Question: I'm using <URL> to upload files. if I try to load an 'exe' with IE9 and the filesize it's over 'upload_max_filesize' or 'post_max_size' setting, the uploaded file is corrupt.
This is the PHP script that I am using:
'''
<?php
/**
* upload.php
*
* Copyright 2013, Moxiecode Systems AB
* Released under GPL License.
*
* License: http://www.plupload.com/license
* Contributing: http://www.plupload.com/contributing
*/
// Make sure file is not cached (as it happens for example on iOS devices)
header("Expires: Mon, 26 Jul 1997 05:00:00 GMT");
header("Last-Modified: " . gmdate("D, d M Y H:i:s") . " GMT");
header("Cache-Control: no-store, no-cache, must-revalidate");
header("Cache-Control: post-check=0, pre-check=0", false);
header("Pragma: no-cache");
// 5 minutes execution time
@set_time_limit(5 * 60);
// Settings
$targetDir = __DIR__ . DIRECTORY_SEPARATOR . "upload";
// Create target dir
if (!file_exists($targetDir)) {
@mkdir($targetDir);
}
// Get a file name
if (isset($_REQUEST["name"])) {
$fileName = $_REQUEST["name"];
} elseif (!empty($_FILES)) {
$fileName = $_FILES["file"]["name"];
} else {
$fileName = uniqid("file_");
}
$filePath = $targetDir . DIRECTORY_SEPARATOR . $fileName;
// Chunking might be enabled
$chunk = isset($_REQUEST["chunk"]) ? intval($_REQUEST["chunk"]) : 0;
$chunks = isset($_REQUEST["chunks"]) ? intval($_REQUEST["chunks"]) : 0;
// Open temp file
if (!$out = @fopen("{$filePath}.part", $chunks ? "ab" : "wb")) {
die('{"jsonrpc" : "2.0", "error" : {"code": 102, "message": "Failed to open output stream."}, "id" : "id"}');
}
if (!empty($_FILES)) {
if ($_FILES["file"]["error"] || !is_uploaded_file($_FILES["file"]["tmp_name"])) {
die('{"jsonrpc" : "2.0", "error" : {"code": 103, "message": "Failed to move uploaded file."}, "id" : "id"}');
}
// Read binary input stream and append it to temp file
if (!$in = @fopen($_FILES["file"]["tmp_name"], "rb")) {
die('{"jsonrpc" : "2.0", "error" : {"code": 101, "message": "Failed to open input stream."}, "id" : "id"}');
}
} else {
if (!$in = @fopen("php://input", "rb")) {
die('{"jsonrpc" : "2.0", "error" : {"code": 101, "message": "Failed to open input stream."}, "id" : "id"}');
}
}
while ($buff = fread($in, 4096)) {
fwrite($out, $buff);
}
@fclose($out);
@fclose($in);
// Check if file has been uploaded
if (!$chunks || $chunk == $chunks - 1) {
// Strip the temp .part suffix off
rename("{$filePath}.part", $filePath);
}
// Return Success JSON-RPC response
die('{"jsonrpc" : "2.0", "result" : null, "id" : "id"}');
'''
upload occurs through the html page:
'''
<!DOCTYPE html>
<html xmlns="http://www.w3.org/1999/xhtml" dir="ltr">
<head>
<meta http-equiv="content-type" content="text/html; charset=UTF-8"/>
<title>Plupload - Custom example</title>
<!-- production -->
<script type="text/javascript" src="../js/plupload.full.min.js"></script>
</head>
<body style="font: 13px Verdana; background: #eee; color: #333">
<h1>Custom example</h1>
<p>Shows you how to use the core plupload API.</p>
<div id="filelist">Your browser doesn't have Flash, Silverlight or HTML5 support.</div>
<br />
<div id="container">
<a id="pickfiles" href="javascript:;">[Select files]</a>
<a id="uploadfiles" href="javascript:;">[Upload files]</a>
</div>
<br />
<pre id="console"></pre>
<script type="text/javascript">
// Custom example logic
var uploader = new plupload.Uploader({
runtimes : 'html5,flash,silverlight,html4',
browse_button : 'pickfiles', // you can pass in id...
container: document.getElementById('container'), // ... or DOM Element itself
url : 'upload.php',
flash_swf_url : '../js/Moxie.swf',
silverlight_xap_url : '../js/Moxie.xap',
chunk_size : '2mb',
filters : {
max_file_size : '100mb',
mime_types: [
{title : "Image files", extensions : "jpg,gif,png"},
{title : "Zip files", extensions : "zip"},
{title : "Exe files", extensions : "exe"}
]
},
init: {
PostInit: function() {
document.getElementById('filelist').innerHTML = '';
document.getElementById('uploadfiles').onclick = function() {
uploader.start();
return false;
};
},
FilesAdded: function(up, files) {
plupload.each(files, function(file) {
document.getElementById('filelist').innerHTML += '<div id="' + file.id + '">' + file.name + ' (' + plupload.formatSize(file.size) + ') <b></b></div>';
});
},
UploadProgress: function(up, file) {
document.getElementById(file.id).getElementsByTagName('b')[0].innerHTML = '<span>' + file.percent + "%</span>";
},
Error: function(up, err) {
document.getElementById('console').innerHTML += "
Error #" + err.code + ": " + err.message;
}
}
});
uploader.init();
</script>
</body>
</html>
'''
When the 'exe' are corrupt, if I try to open them with 'notepad++', I find:

My setting:
'''
PHP Version 5.5.9
System Windows NT PC-XXX 6.0 build 6002 (Windows Vista Service Pack 2) i586
Compiler MSVC11 (Visual C++ 2012)
Architecture x86
Server API Apache 2.0 Handler
'''
php.ini
'''
max_execution_time=30
max_input_time=60
memory_limit=128M
max_file_uploads=20
'''
Additional info
1. All Plupupload methods (html5,flash,silverlight,html4) have the problem
2. Antivirus disabled
3. UAC is disabled
I have created a package for anyone who wants to try.
Download package: <URL>
My 'plupload-2.1.2.zip' also contains a corrupted upload file in 'plupload-2.1.2/examples/upload/file_54c4c1d05c2ef' folder and the file to try to upload 'plupload-2.1.2/examples/TryMe.exe'
Prepare for the test (I use <URL>:
1. Unzip plupload-2.1.2.zip in your htdocs
2. set php.ini upload_max_filesize=22M post_max_size=22M (less to TryMe.exe file size 23MB), restart Apache
3. Open IE9 (IE9 always fails), and go to: http://localhost/plupload-2.1.2/examples/custom.html
4. Select file in %YourHtdocs%/plupload-2.1.2/examples/TryMe.exe and upload
5. go in %YourHtdocs%/plupload-2.1.2/examples/upload/ and find the uploaded file
6. the uploaded file is corrupted.
7. set php.ini upload_max_filesize=24M post_max_size=24M (up to TryMe.exe file size 23MB), restart Apache
8. Select file in %YourHtdocs%/plupload-2.1.2/examples/TryMe.exe and upload
9. go in %YourHtdocs%/plupload-2.1.2/examples/upload/ and find the uploaded file
10. the uploaded file is ok.
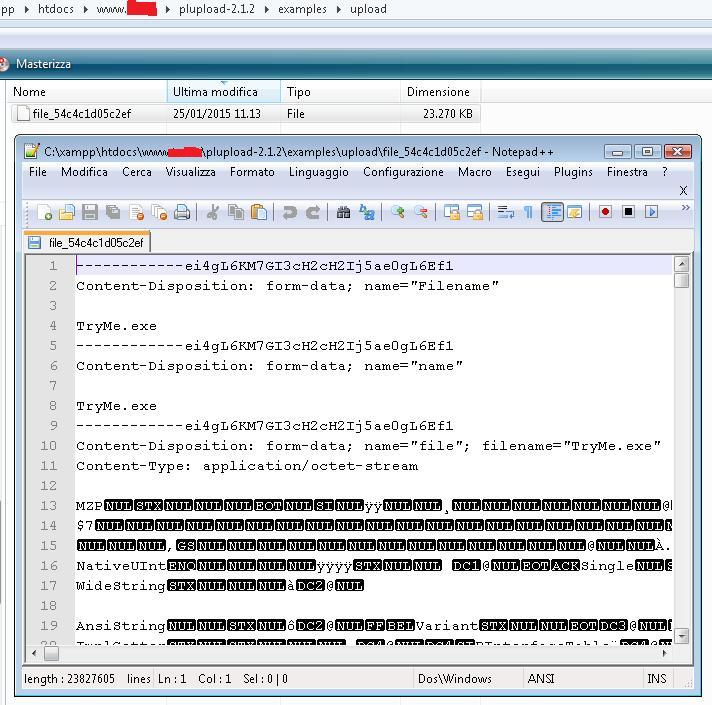
Answer: What we know is that an intact file is split up into chunks, each of which is prefixed by an HTTP 'multipart/form-data' header and a 'Content-Disposition' header. The first one is always stripped correctly, the second one is not.
This leaves us with 3 possibilities:
1. At least one of the headers is corrupted when the file is sent.
2. At least one of the headers is corrupted after it was sent by the browser but before it is parsed by PHP.
3. Something goes wrong while PHP is parsing the request.
The cause for any of the above could be destructive filtering by a firewall, antivirus or any other service that for some reason feels the need to go over your network traffic or RAM/file system activity. For it could also be a bug in the browser/JavaScript/Flash/Silverlight/PlUpload engine. For it could theoretically be Apache messing something up, but that is extremely unlikely since it passes the data 1:1 on to PHP. Now for we can't rule out a bug in PHP, but that is too extremely unlikely since PHP is a constant here and the results vary with different browsers. But I can imagine PHP receives the file, saves it together with the second header, then the file locked because some service is filtering it, filtering takes long because the file is untrusted and big, PHP tries to remove the second header but is denied access because the filtering is still going on and at the end you are left with a file with header. The different outcomes with different browsers could be explained by different chunk sizes or simply the browser performance.
Unfortunately, that's all just speculation. Now since Microsoft did their very best to make it as hard as possible to downgrade IE, I'm currently unable to test it with IE9, all I can give you is some debugging instructions:
In your php.ini, set
'''
enable_post_data_reading = Off
'''
this will completely break all POST requests on that server, but it will allow you to read and dump the file upload requests.
In your upload.php, add those two lines before any other code:
'''
file_put_contents('out.txt', print_r(getallheaders(), true).PHP_EOL.substr(file_get_contents('php://input'), 0, 1000), FILE_APPEND);
exit;
'''
Start Apache and upload TryMe.exe with IE9. Next to your upload.php should now be an out.txt file containing all the relevant data about the file upload requests. Please upload that file somewhere and give us a link to it.